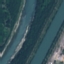
Land use / land cover: River